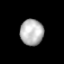
Tissue: lung
Cell type: Epithelial cells
Senescence score: 0.5775
Nuclear area (px): 594
Mean DAPI intensity: 181.579